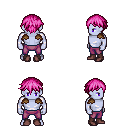
a pixel art fantasy rpg character, male body template, dark elf, purple skin, leather shoulder armor, magenta pants, pink short bangs hairstyle, maroon shoes, four views (front, back, left, right), 2x2 character sprite sheet, small pixel art, hard edges, no anti-aliasing